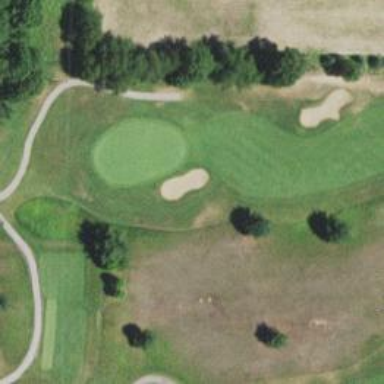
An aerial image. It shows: Golf hole.